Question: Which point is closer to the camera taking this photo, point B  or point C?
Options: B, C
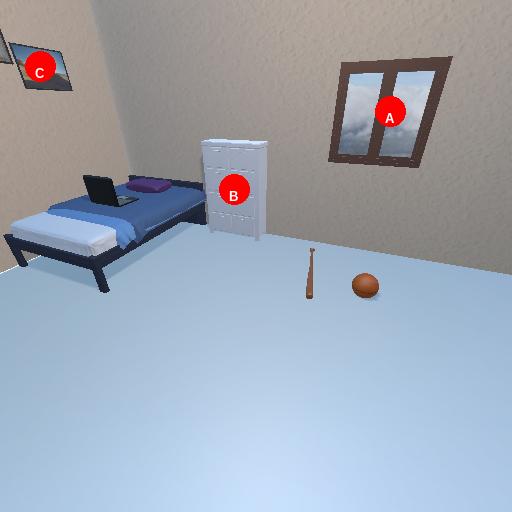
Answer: B